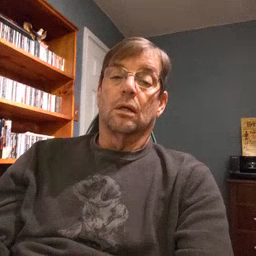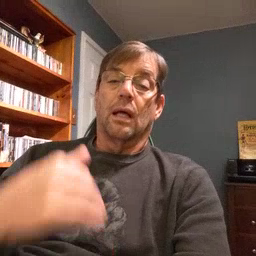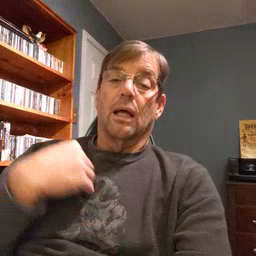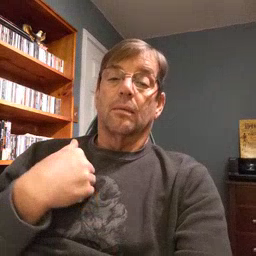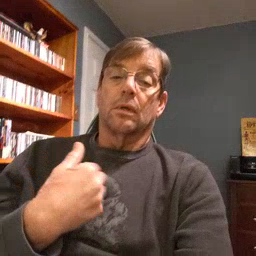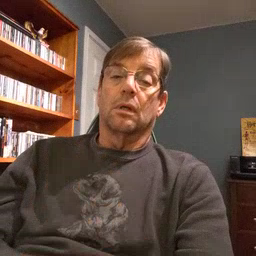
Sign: animal